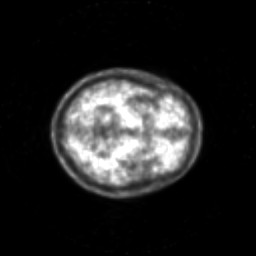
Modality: PET
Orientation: axial
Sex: male
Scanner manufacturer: siemens